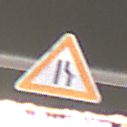
Verkehrszeichen: EinseitigVerengteFahrbahnRechts
Umgebung: Outdoor, Urban
Tageszeit: Night
Wetter: Overcast
Licht: Artificial
Jahreszeit: Winter
Kontrast: MediumContrast